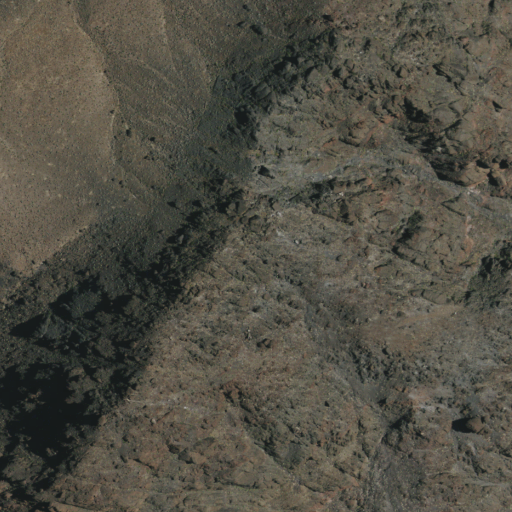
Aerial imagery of mountain in California named Sugarloaf Peak containing shrub and barren land